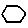
Label: hexagon